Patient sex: F
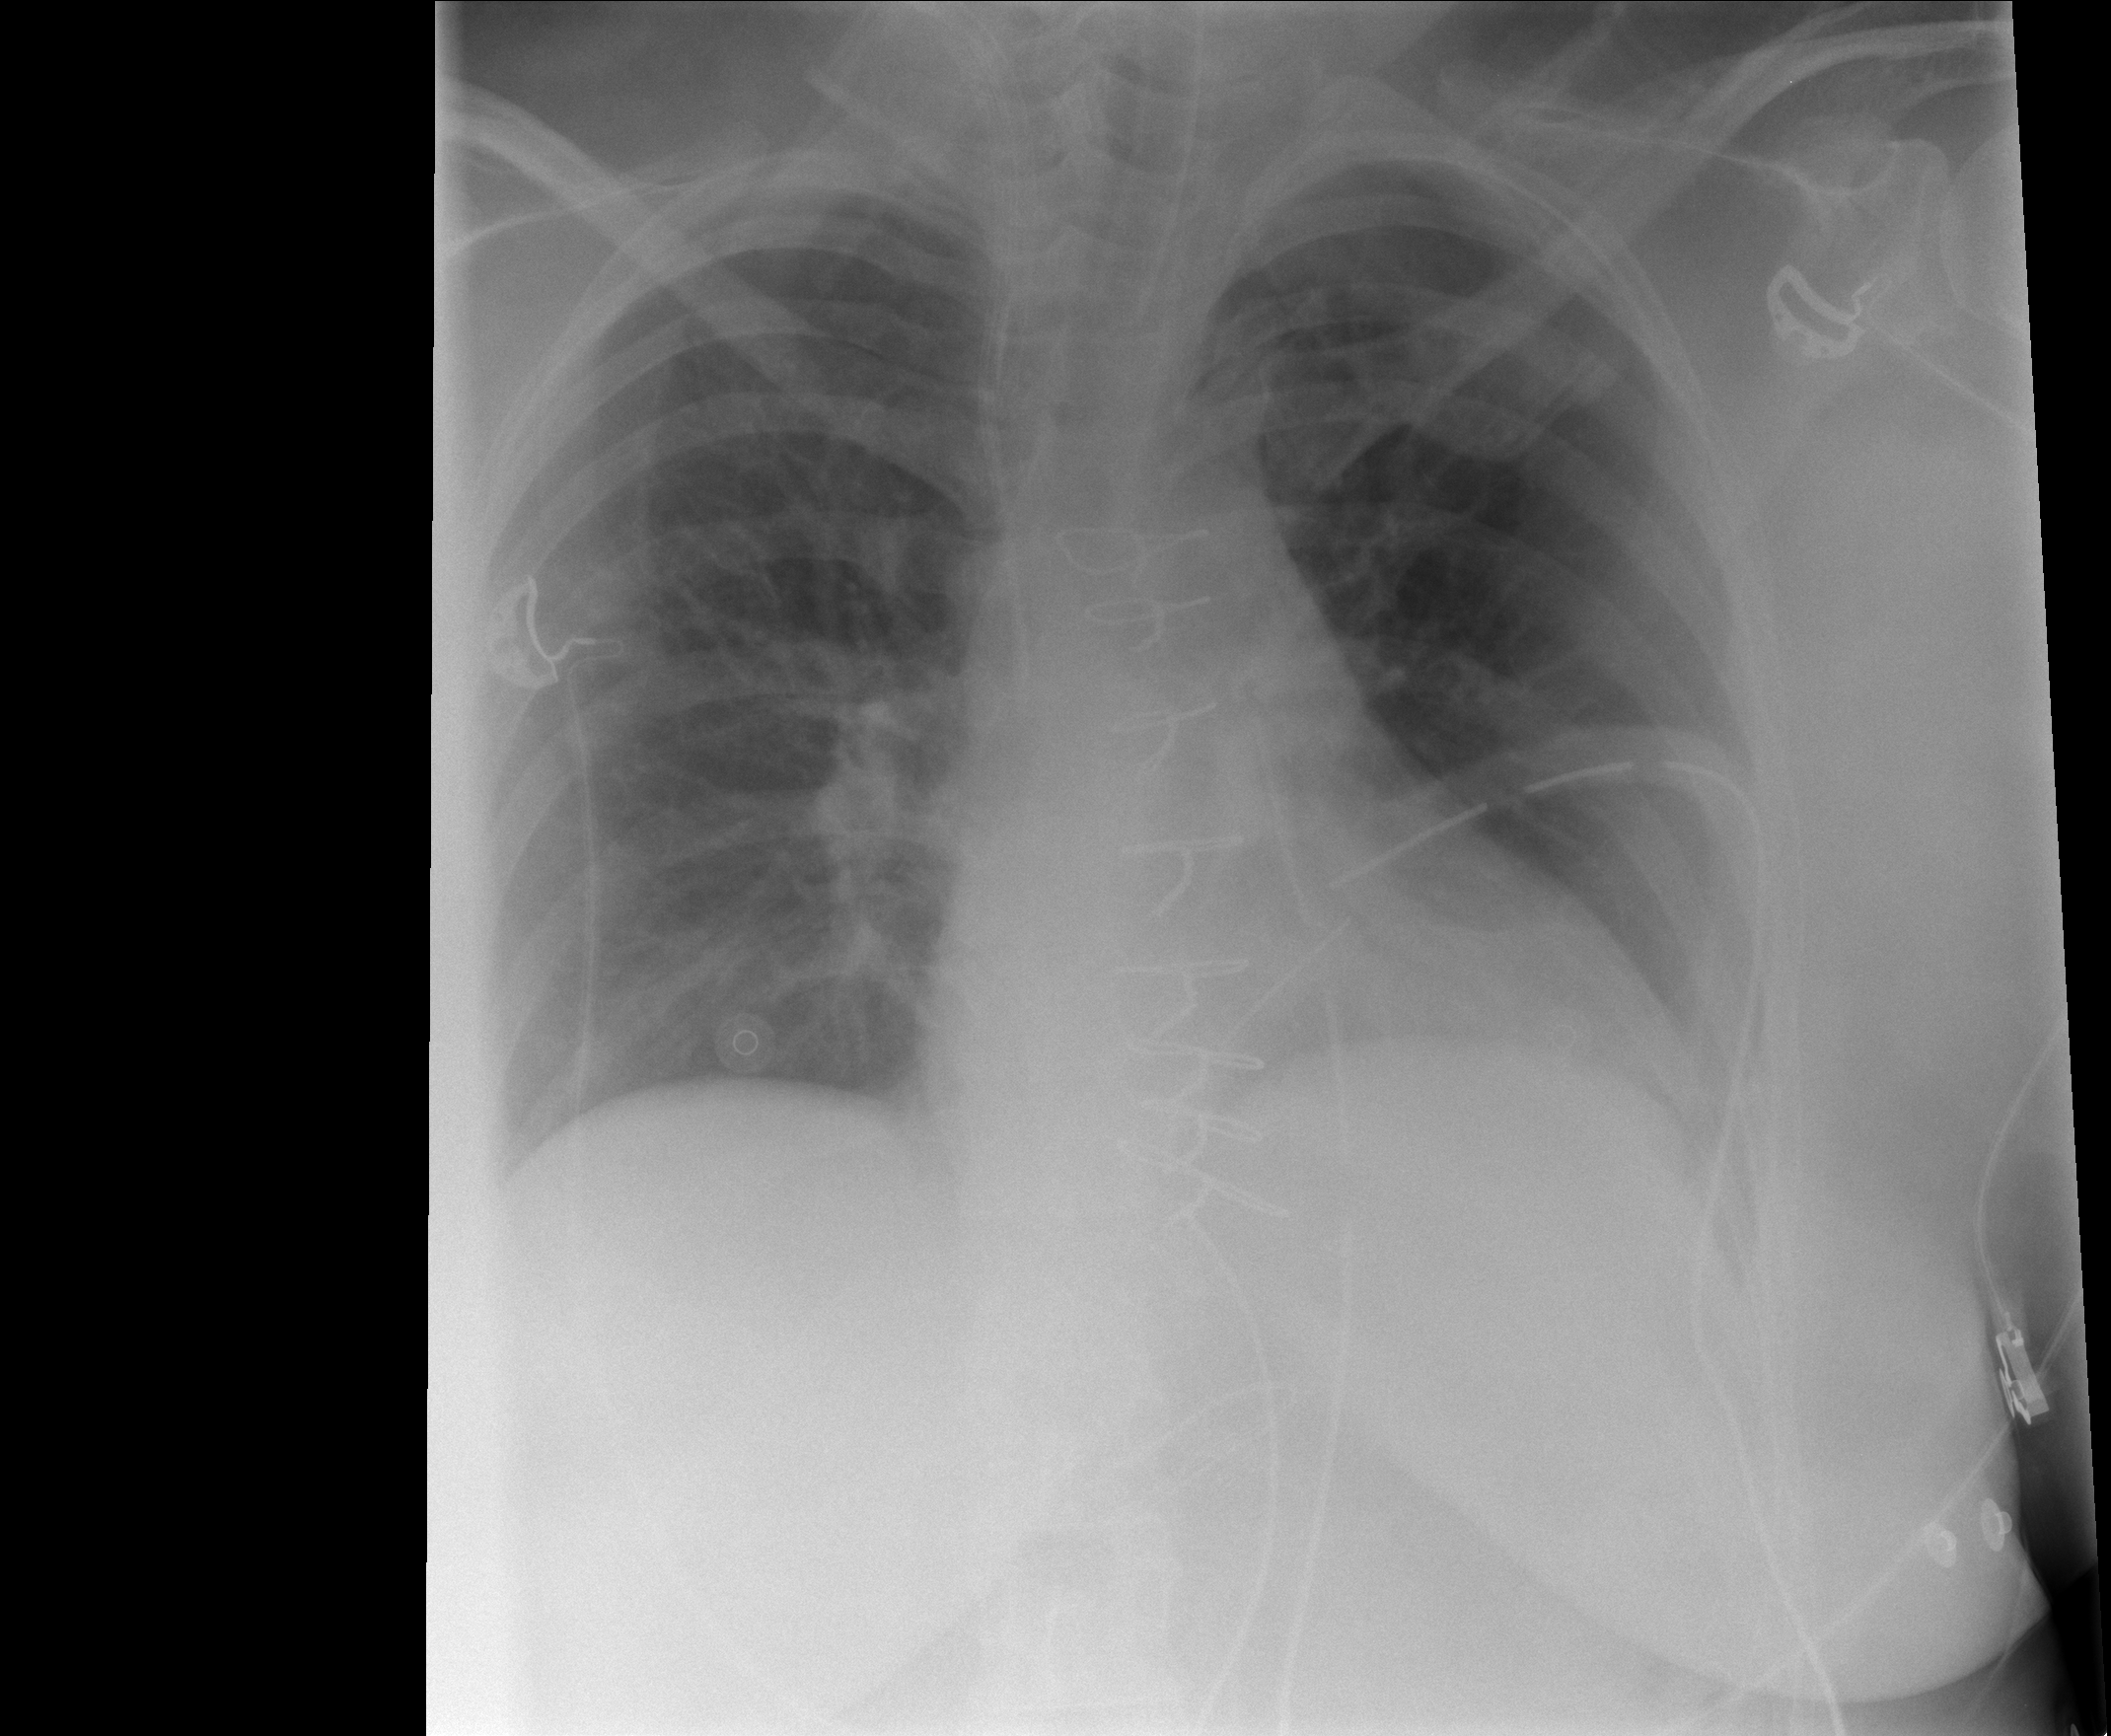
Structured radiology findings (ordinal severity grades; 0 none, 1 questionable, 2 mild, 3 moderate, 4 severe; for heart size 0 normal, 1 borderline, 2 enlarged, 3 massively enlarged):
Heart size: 0
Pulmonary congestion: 0
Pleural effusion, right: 0
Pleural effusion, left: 0
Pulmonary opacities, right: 0
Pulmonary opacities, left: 0
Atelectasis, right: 0
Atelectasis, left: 0